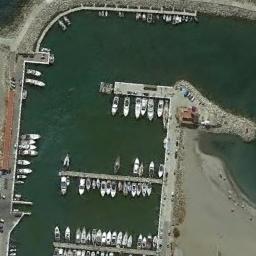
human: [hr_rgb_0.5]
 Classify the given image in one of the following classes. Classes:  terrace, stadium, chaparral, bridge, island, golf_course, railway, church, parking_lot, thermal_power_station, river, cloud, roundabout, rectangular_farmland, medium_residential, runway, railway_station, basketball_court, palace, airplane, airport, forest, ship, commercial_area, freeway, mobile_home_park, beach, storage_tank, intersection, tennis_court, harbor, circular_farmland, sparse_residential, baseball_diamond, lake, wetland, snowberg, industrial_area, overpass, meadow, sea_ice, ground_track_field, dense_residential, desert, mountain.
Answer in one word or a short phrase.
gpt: harbor